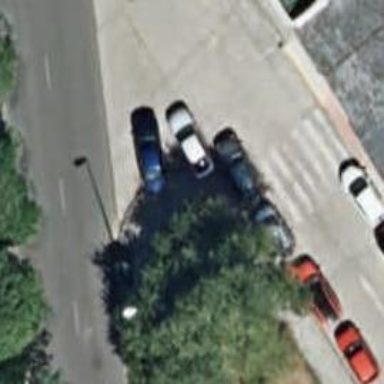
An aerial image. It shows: Sidewalk.